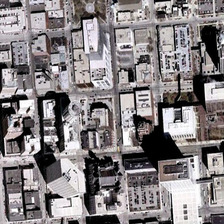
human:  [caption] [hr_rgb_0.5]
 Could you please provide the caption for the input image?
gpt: dense office buildings are located in the busy business district, while they are divided into several blocks by streets .

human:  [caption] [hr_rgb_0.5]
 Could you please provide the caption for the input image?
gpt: many buildings are in a business area .

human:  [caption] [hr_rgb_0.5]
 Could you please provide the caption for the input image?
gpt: dense office buildings are located in the busy business district, while they are divided into several blocks by streets .

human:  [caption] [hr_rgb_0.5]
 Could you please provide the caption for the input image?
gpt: many buildings are in a business area .

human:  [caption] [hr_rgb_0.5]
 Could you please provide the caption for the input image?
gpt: many buildings are in a business area .